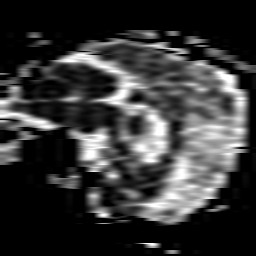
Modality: ADC
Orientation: sagittal
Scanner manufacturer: philips
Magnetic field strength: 1.5 T
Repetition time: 3.122 s
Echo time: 0.06163 s